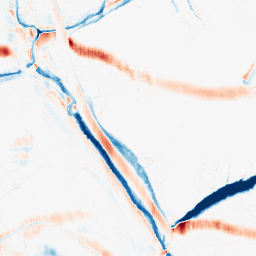
Category: morphological
Decomposition family: morphological_ellipse
Decomposition parameters: operation: average
width: 20
height: 5
Upsampling method: sinc_hamming
Upsampling parameters: scale: 2
kernel_size: 8
Upsampling scale: 2